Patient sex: M
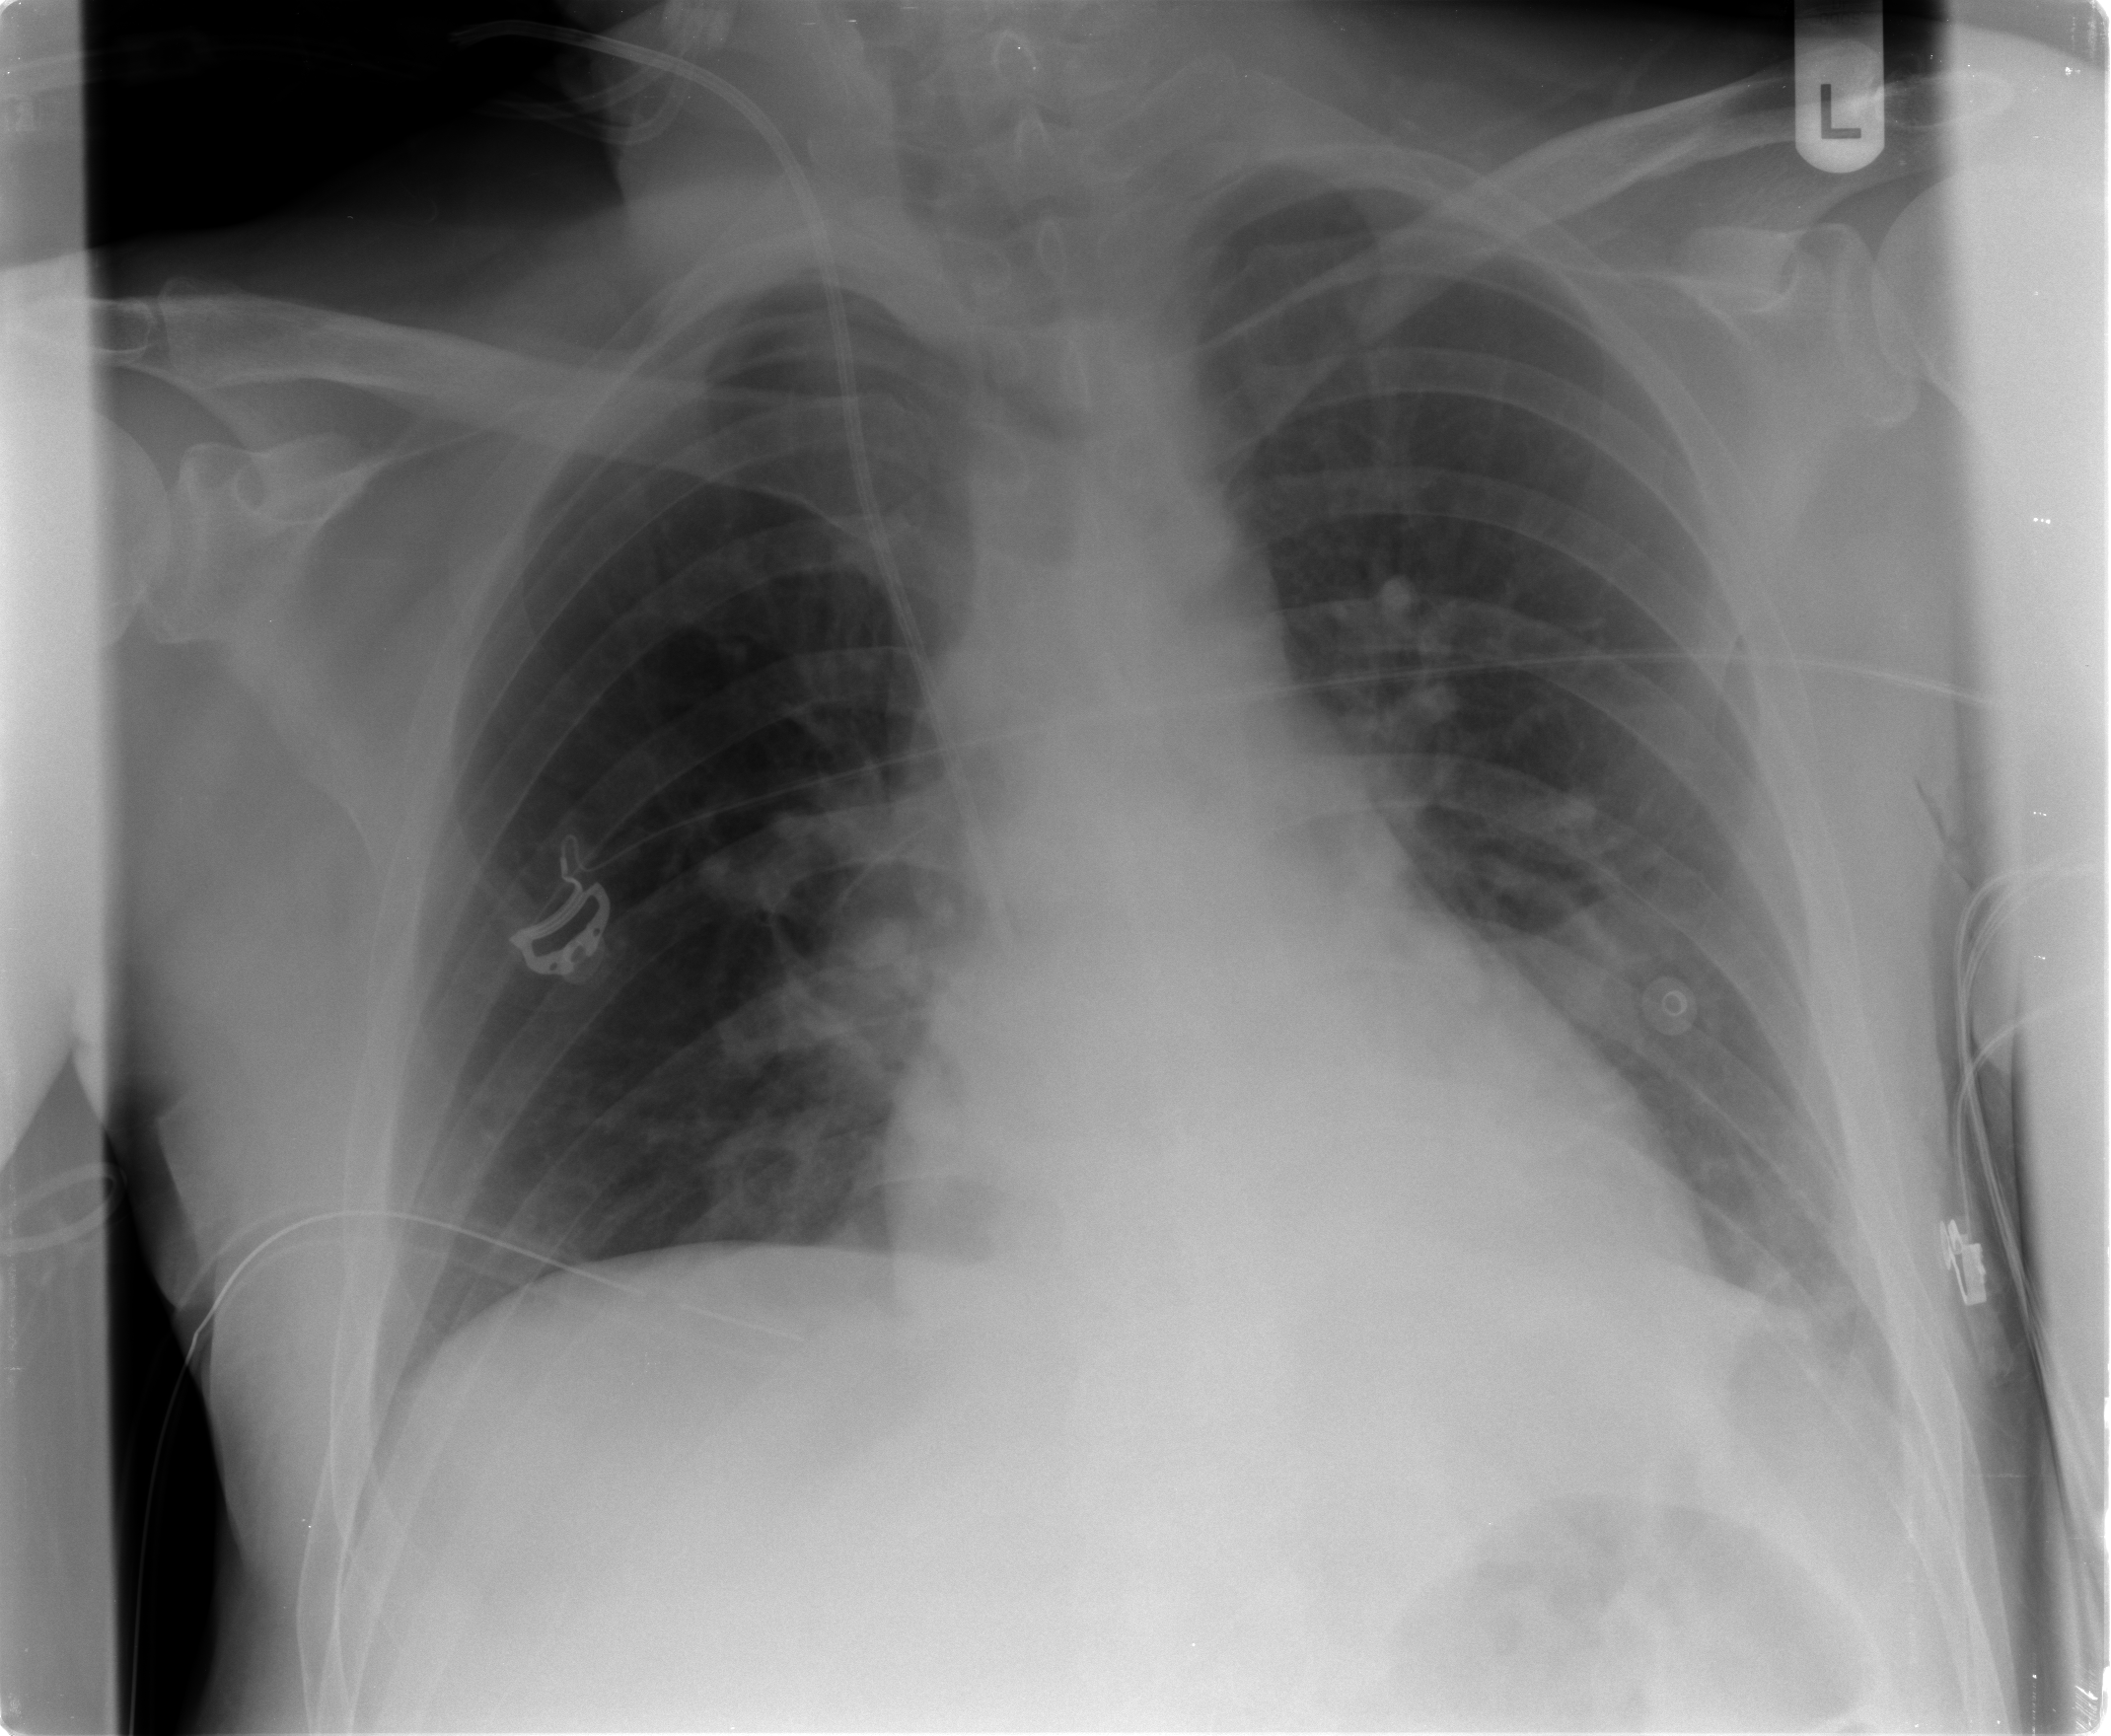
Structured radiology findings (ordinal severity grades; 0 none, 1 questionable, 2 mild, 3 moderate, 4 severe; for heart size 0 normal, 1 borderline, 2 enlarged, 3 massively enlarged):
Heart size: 0
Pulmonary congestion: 0
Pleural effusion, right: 0
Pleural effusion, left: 2
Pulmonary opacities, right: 0
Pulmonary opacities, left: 0
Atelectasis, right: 0
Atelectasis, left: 2